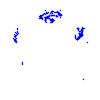
Particle: proton